Question: I want to draw a simple cubic lattice using MATLAB.
I have read <URL>, however, I want to color every small cube.
I have a three-dimensional array in MATLAB, such as,
'''
cube(:,:,1) = [1 0 1
0 1 1
1 1 0]
cube(:,:,2) = [0 0 1
1 1 1
0 1 0]
cube(:,:,3) = [1 1 1
0 1 1
1 0 1]
'''
How can I draw a simple cubic lattice using this array, in which 'cube(:,:,1)' denotes the first floor of the cubic lattice, 'cube(:,:,2)' denotes the second floor, and 'cube(:,:,3)' the third floor.
A '0' denotes a small white cube, whilst a '1' denotes a small black cube.
The desired result is something like this: <URL>

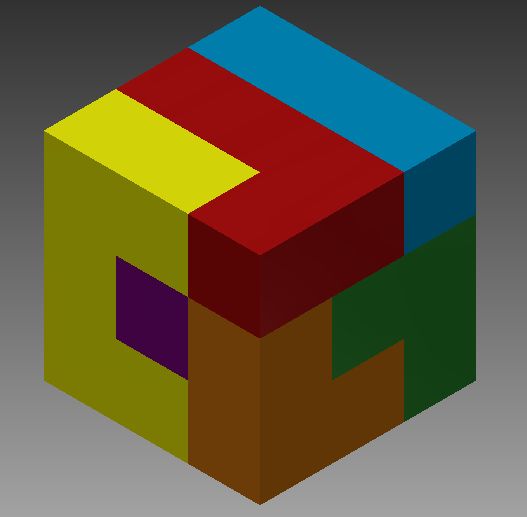
Answer: I couldn't find anything simpler, so this is what it is!
'''
C = randi(2,[3 3 3])-1;
colorC = char(repmat('k',[3 3 3]));
colorC(C == 0) = 'y';
figure(1);
for x = 0 : 2
for y = 0 : 2
for z = 0 : 2
vert = [1 1 0;
0 1 0;
0 1 1;
1 1 1;
0 0 1;
1 0 1;
1 0 0;
0 0 0];
vert(:,1) = vert(:,1) + x;
vert(:,2) = vert(:,2) + y;
vert(:,3) = vert(:,3) + z;
fac = [1 2 3 4;
4 3 5 6;
6 7 8 5;
1 2 8 7;
6 7 1 4;
2 3 5 8];
patch('Faces',fac,'Vertices',vert,'FaceColor',colorC(x + 1, y + 1, z + 1));
axis([0, 3, 0, 3, 0, 3]);
alpha('color');
alphamap('rampdown');
axis equal
hold on
end
end
end
'''
Gives you this,

If you delete 'alpha('color');' and 'alphamap('rampdown');'and use 'axis off', you get,